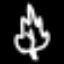
Label: leaf